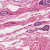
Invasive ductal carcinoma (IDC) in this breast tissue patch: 0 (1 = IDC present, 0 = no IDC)